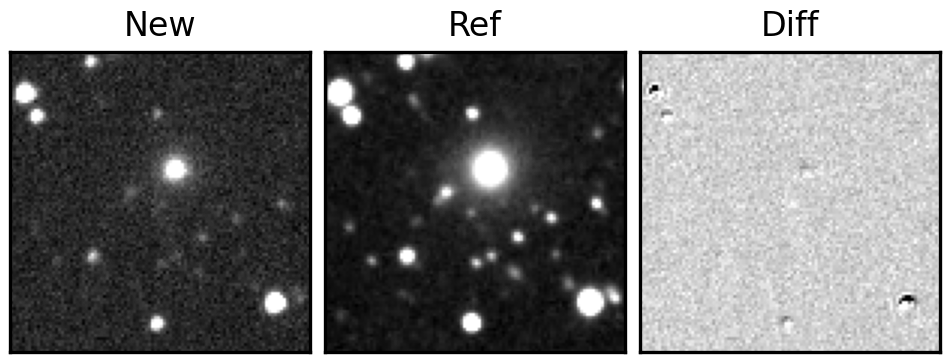
Label: real